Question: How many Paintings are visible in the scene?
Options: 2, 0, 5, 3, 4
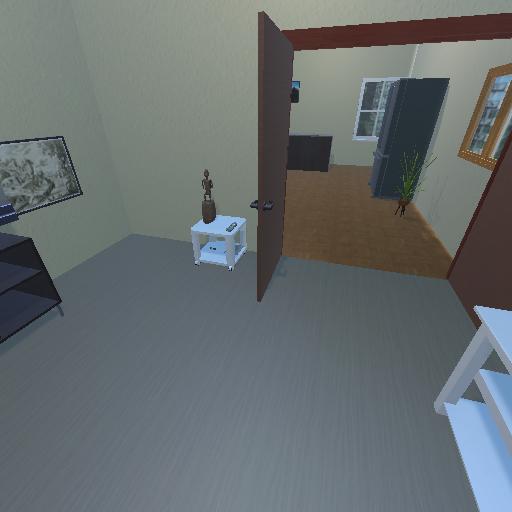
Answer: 2